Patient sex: F
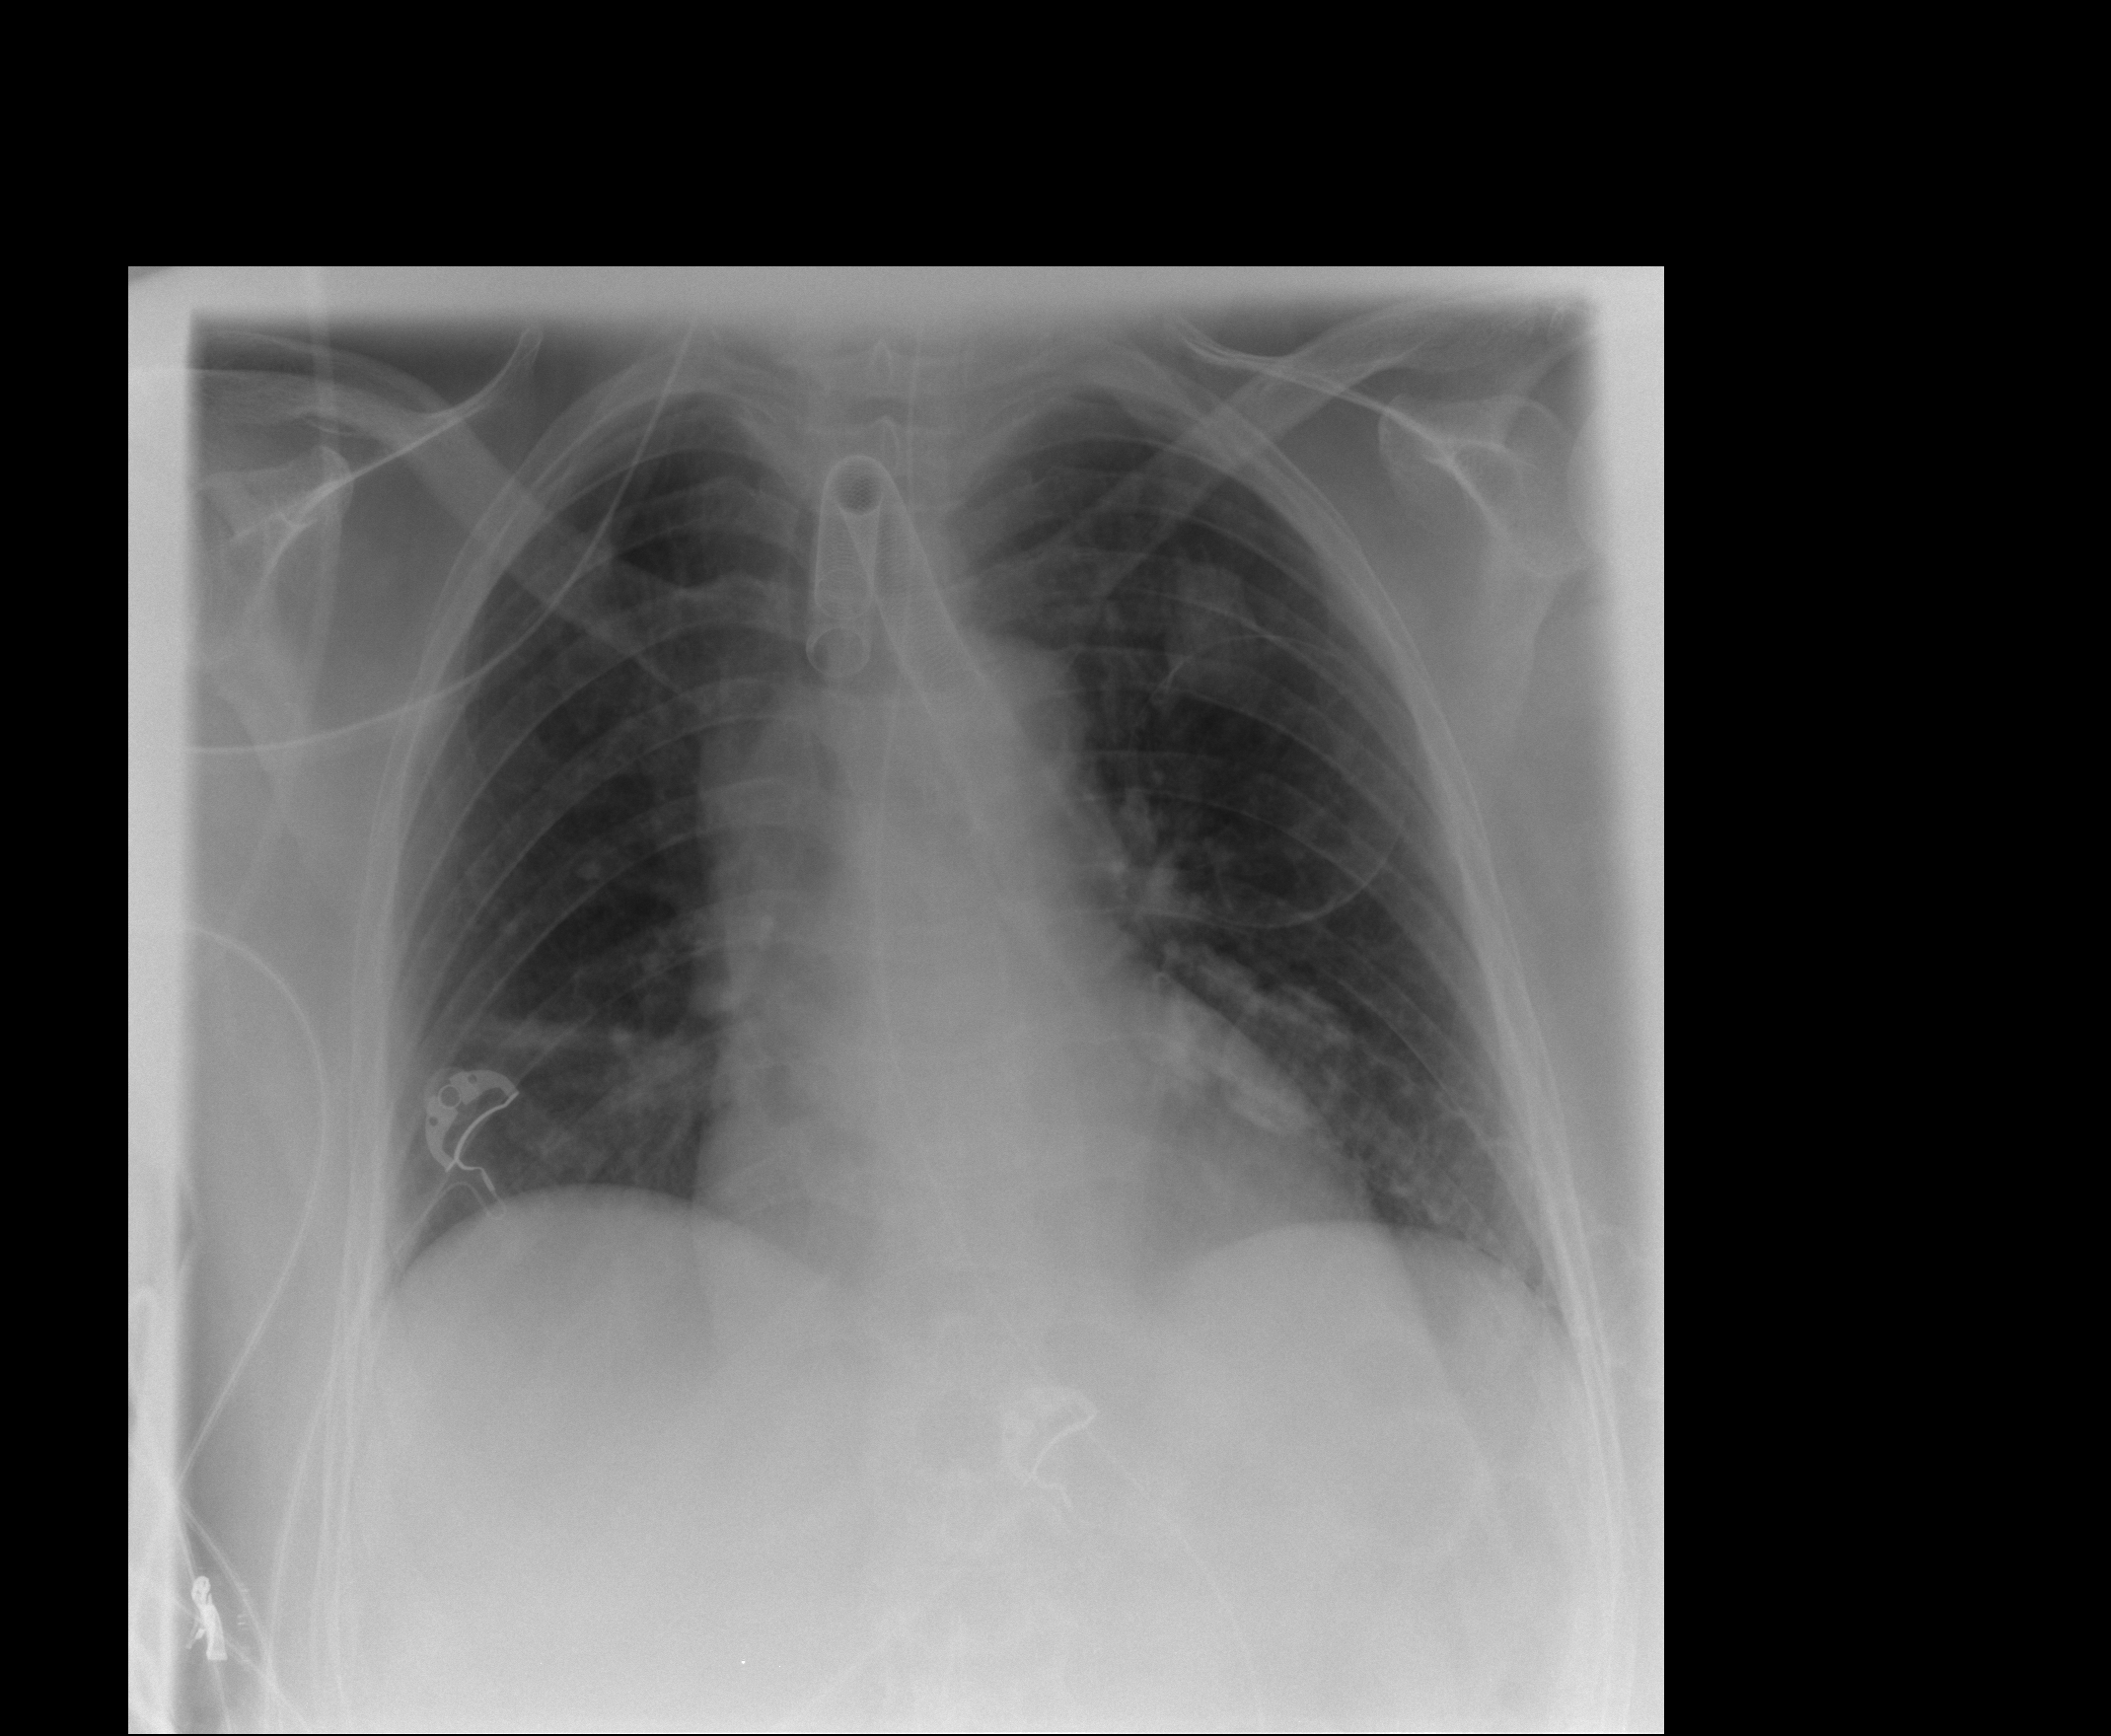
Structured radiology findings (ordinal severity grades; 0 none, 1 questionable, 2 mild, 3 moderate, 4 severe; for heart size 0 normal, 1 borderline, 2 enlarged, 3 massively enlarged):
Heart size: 2
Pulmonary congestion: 2
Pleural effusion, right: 0
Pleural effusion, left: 0
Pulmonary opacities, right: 1
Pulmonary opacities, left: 0
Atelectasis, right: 2
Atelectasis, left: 0